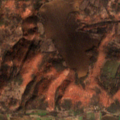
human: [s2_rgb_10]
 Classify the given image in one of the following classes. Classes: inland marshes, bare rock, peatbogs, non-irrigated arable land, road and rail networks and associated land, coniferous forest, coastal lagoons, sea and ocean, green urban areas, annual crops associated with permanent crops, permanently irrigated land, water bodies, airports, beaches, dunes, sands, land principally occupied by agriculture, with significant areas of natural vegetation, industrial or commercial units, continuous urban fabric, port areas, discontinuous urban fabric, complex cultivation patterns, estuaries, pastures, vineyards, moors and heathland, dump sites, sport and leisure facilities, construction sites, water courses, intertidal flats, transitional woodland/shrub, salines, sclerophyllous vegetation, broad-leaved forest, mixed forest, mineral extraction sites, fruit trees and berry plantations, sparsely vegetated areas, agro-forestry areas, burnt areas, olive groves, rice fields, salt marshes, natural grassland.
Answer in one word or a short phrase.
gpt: non-irrigated arable land, complex cultivation patterns, land principally occupied by agriculture, with significant areas of natural vegetation, broad-leaved forest, transitional woodland/shrub